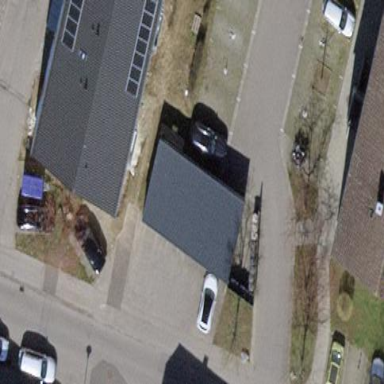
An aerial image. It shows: Group of garages.